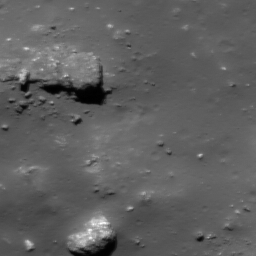
Host type: background_regolith
Lunar coordinates: latitude nan, longitude nan